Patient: sex F, age 60
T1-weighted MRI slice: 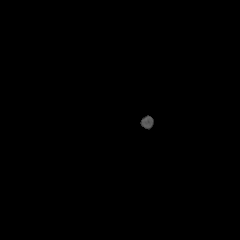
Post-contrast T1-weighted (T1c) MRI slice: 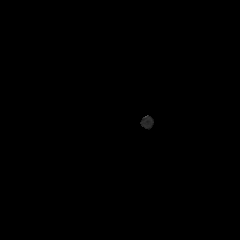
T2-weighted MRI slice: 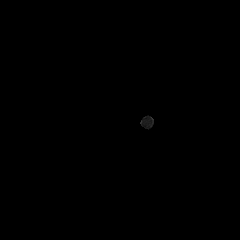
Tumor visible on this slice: no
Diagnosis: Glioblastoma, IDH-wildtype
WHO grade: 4